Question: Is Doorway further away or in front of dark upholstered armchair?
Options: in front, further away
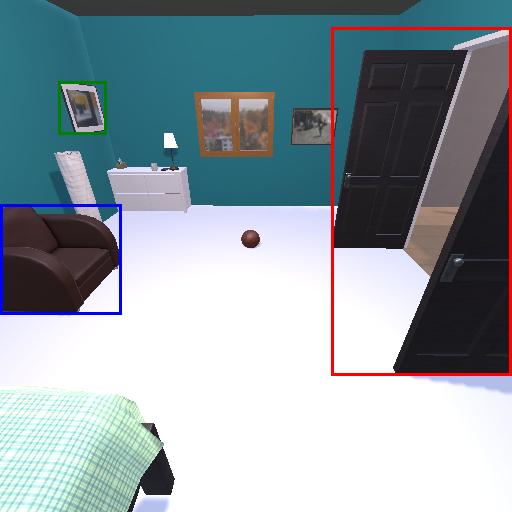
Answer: in front